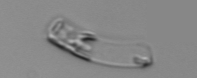
Label: Guinardia_striata